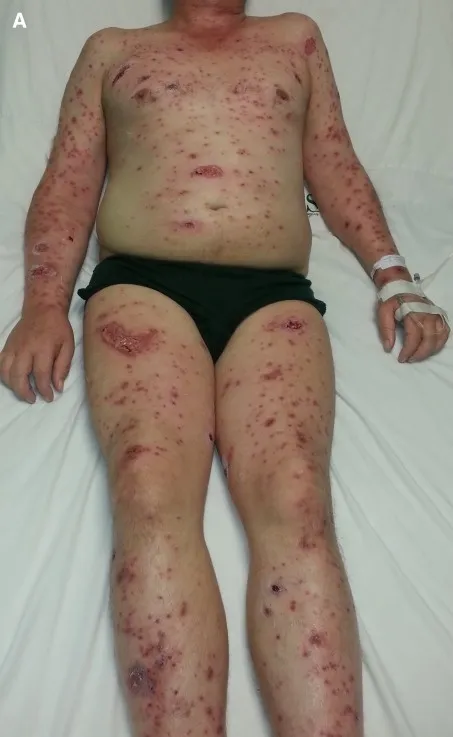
(A) Generalized nodule-ulcerative lesions characteristic of chronic progressive disseminated histoplasmosis.
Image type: medical_photograph (skin_photograph)